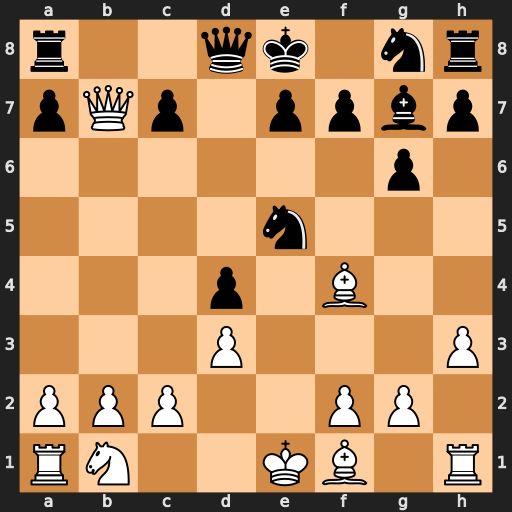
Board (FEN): r2qk1nr/pQp1ppbp/6p1/4n3/3p1B2/3P3P/PPP2PP1/RN2KB1R
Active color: w
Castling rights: KQkq
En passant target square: -
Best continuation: Bxe5 Bxe5 Qb5+ Kf8 Qxe5